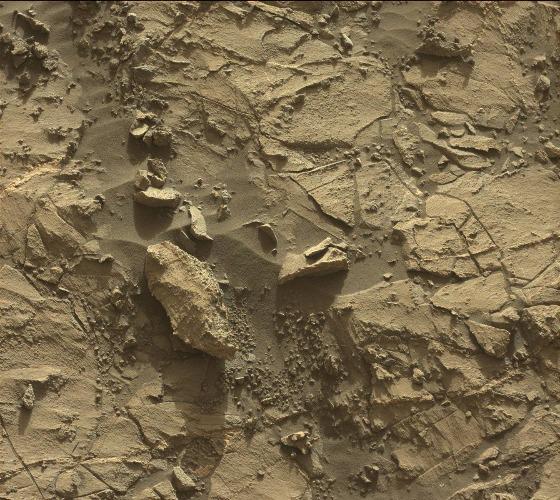
Terrain classes present: Bedrock, Gravel / Sand / Soil, Rock, Shadow